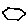
Label: hexagon